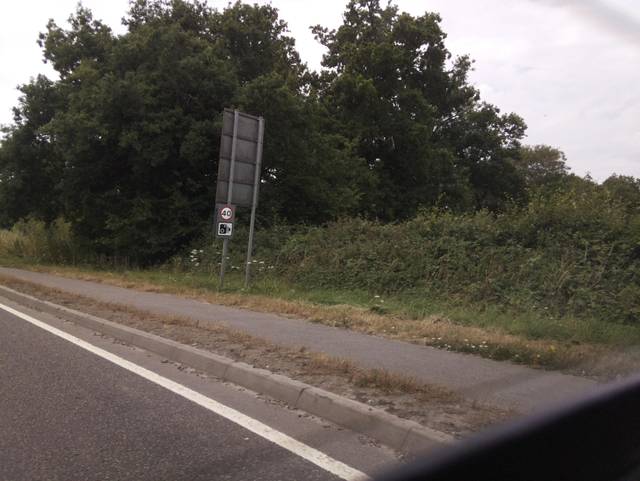
Region: United Kingdom
Coordinates: 51.305, -1.039